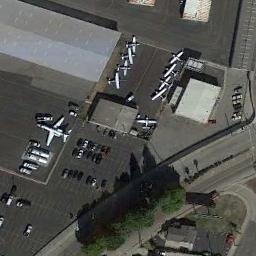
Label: airplane